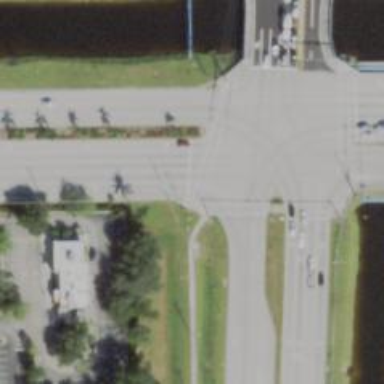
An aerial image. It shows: Footway with asphalt surface and marked with lines for crossing.